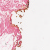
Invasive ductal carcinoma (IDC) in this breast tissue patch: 0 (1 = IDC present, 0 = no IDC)